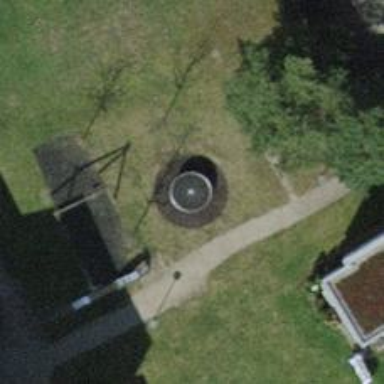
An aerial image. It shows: Playground with roundabout.